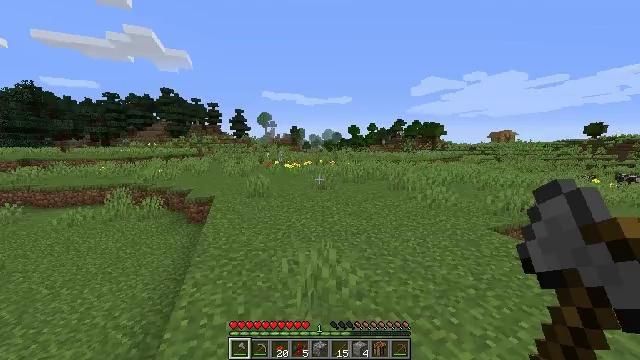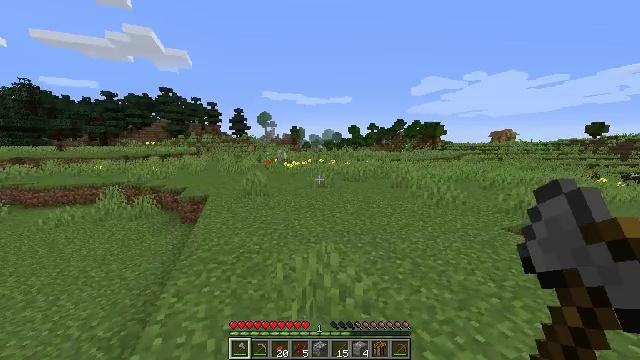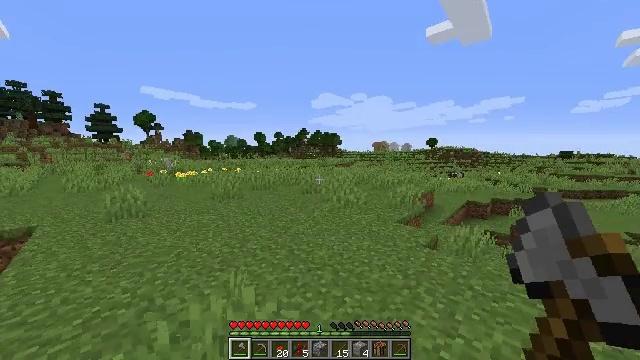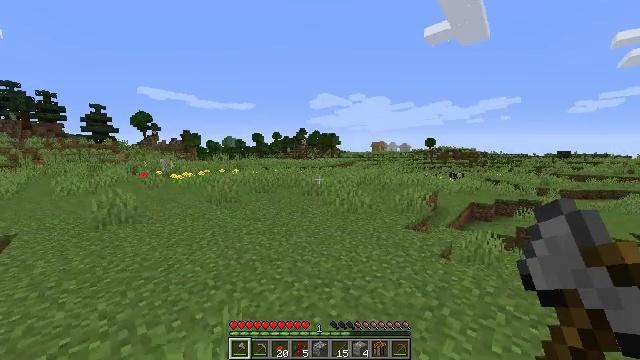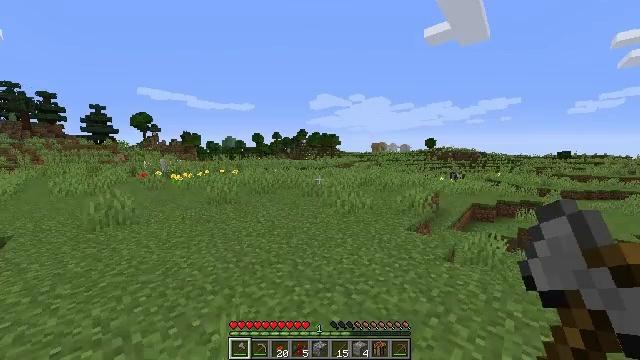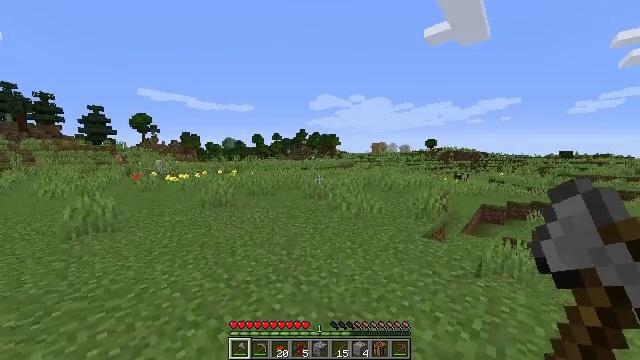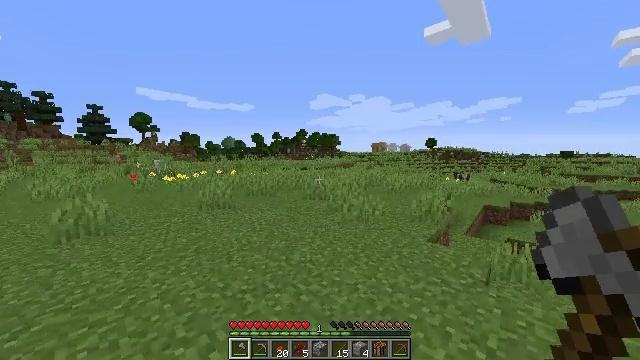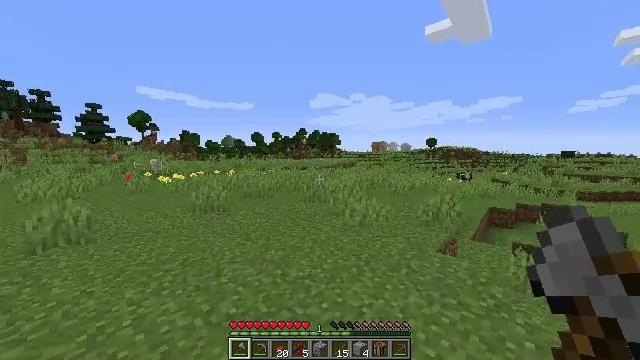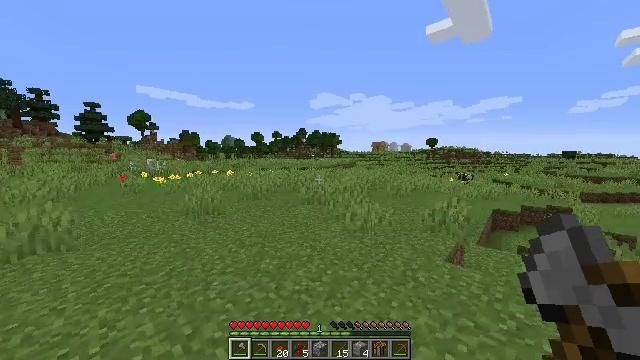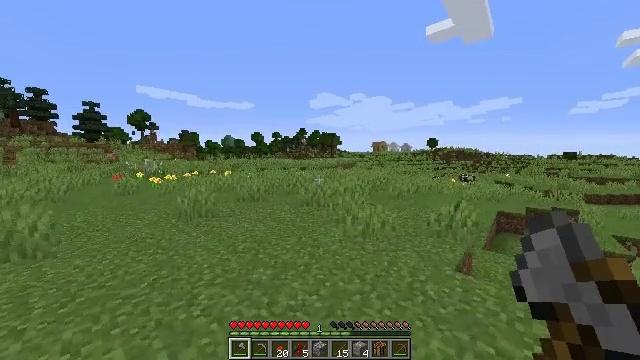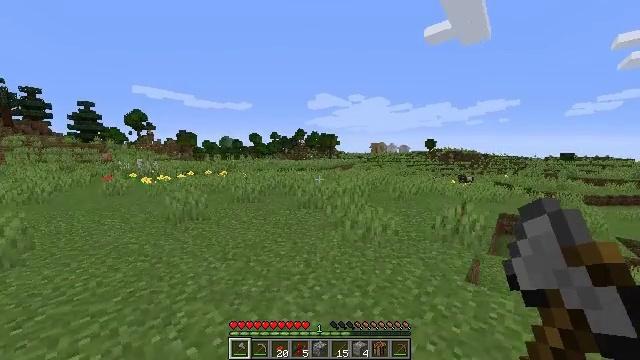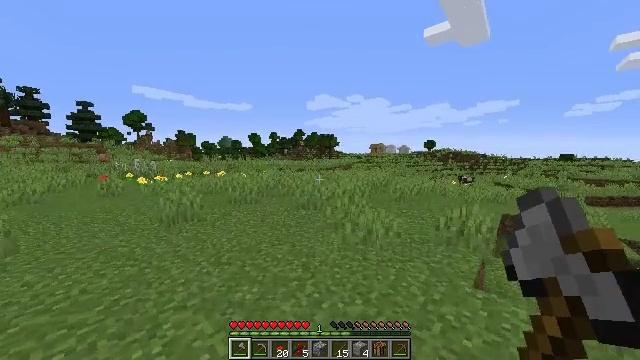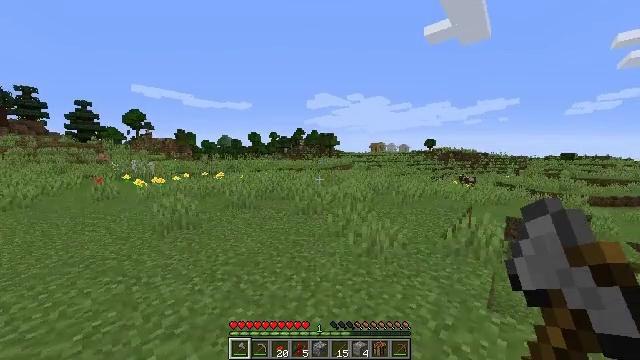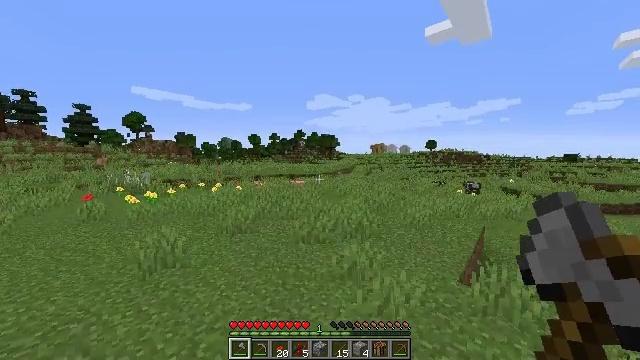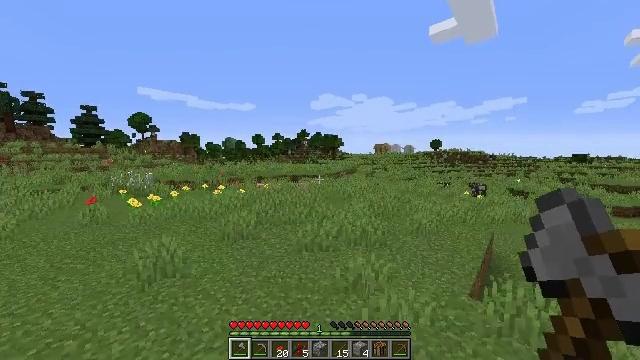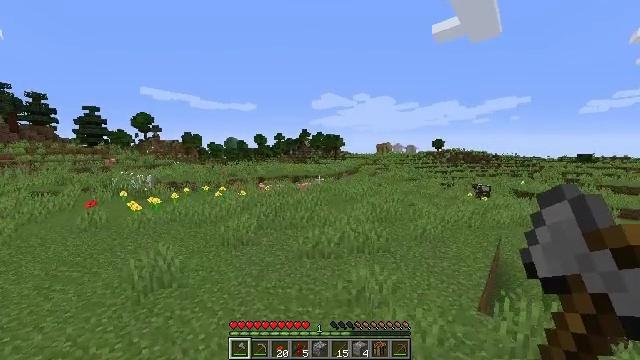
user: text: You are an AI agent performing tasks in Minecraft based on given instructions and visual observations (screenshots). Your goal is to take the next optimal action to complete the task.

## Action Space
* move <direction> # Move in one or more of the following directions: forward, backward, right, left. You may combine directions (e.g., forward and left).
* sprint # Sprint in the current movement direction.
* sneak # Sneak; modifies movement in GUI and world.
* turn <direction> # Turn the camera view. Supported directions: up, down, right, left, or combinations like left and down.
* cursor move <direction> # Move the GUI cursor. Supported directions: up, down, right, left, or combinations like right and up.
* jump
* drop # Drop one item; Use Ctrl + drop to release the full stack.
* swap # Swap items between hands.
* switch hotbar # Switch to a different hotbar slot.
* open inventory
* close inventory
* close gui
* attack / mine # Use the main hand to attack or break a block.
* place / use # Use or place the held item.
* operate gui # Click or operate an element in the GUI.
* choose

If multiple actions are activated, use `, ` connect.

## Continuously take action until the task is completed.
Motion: motion action
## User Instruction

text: Collect a cornflower for blue dye.
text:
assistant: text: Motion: move forward
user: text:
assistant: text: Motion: move forward, turn right and up, jump
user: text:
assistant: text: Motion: move forward
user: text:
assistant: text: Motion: move forward
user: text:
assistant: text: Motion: move forward
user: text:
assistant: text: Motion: move forward
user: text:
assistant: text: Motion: move forward
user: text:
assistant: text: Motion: move forward
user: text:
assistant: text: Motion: move forward
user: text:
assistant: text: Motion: move forward
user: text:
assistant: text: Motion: move forward
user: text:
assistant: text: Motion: move forward, jump
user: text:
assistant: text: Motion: move forward, jump
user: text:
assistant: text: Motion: move forward, jump
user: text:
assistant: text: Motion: move forward, jump
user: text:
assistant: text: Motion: move forward, jump
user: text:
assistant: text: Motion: move forward, jump
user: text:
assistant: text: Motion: move forward, jump
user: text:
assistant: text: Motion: move forward, jump
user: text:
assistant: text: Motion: move forward, turn left, jump
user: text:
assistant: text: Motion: move forward, jump
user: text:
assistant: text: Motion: move forward, jump
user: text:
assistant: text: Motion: move forward, jump
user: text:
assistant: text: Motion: move forward, jump
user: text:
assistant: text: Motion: move forward, jump
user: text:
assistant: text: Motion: move forward, jump
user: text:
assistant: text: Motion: move forward, jump
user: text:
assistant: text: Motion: move forward, jump
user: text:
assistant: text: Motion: move forward, jump
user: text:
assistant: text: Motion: move forward, jump